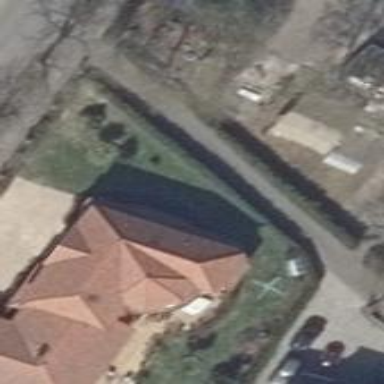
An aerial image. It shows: Hipped roof house.